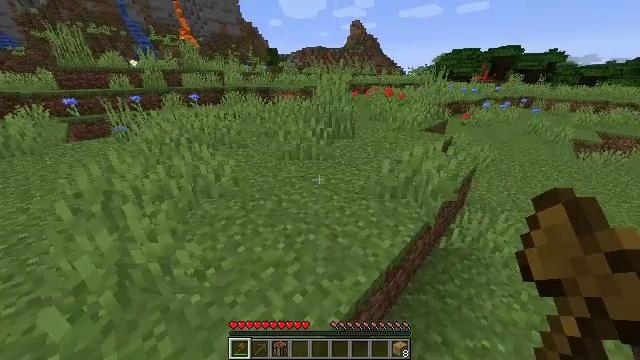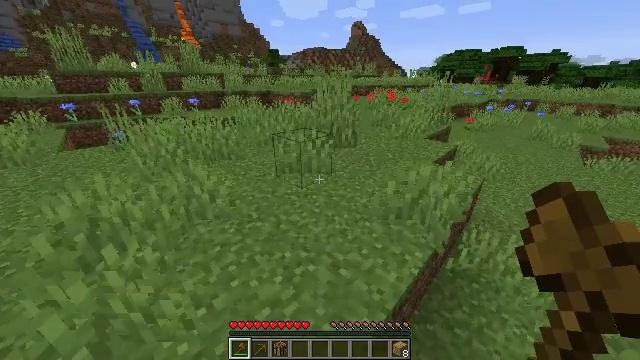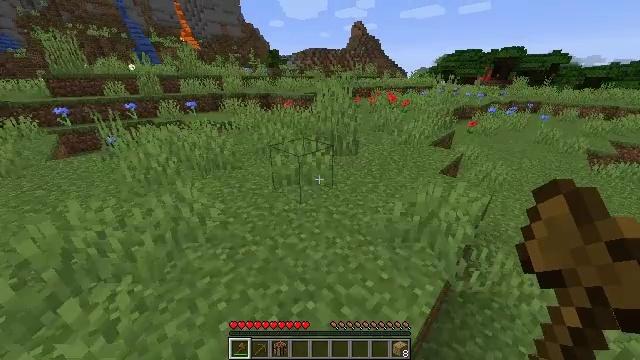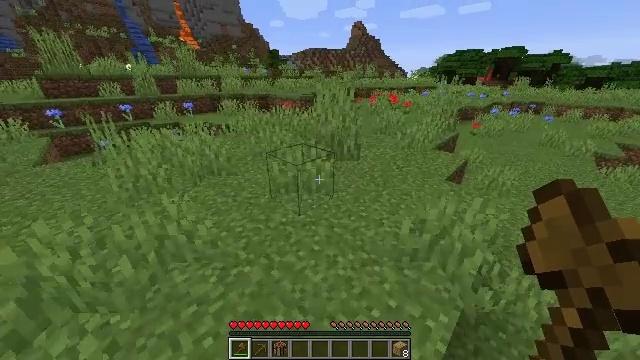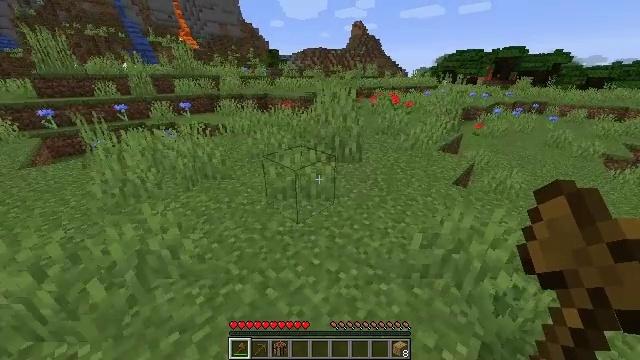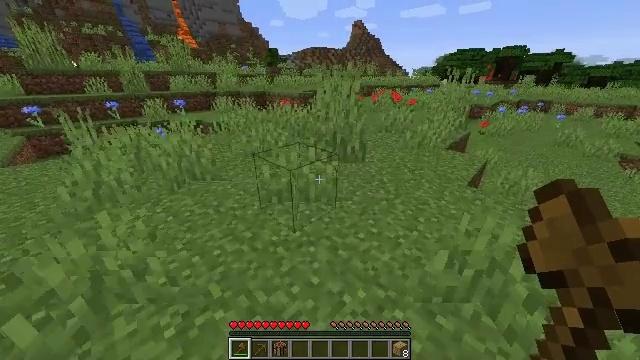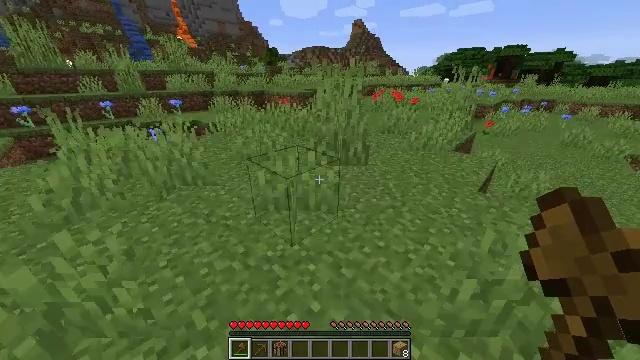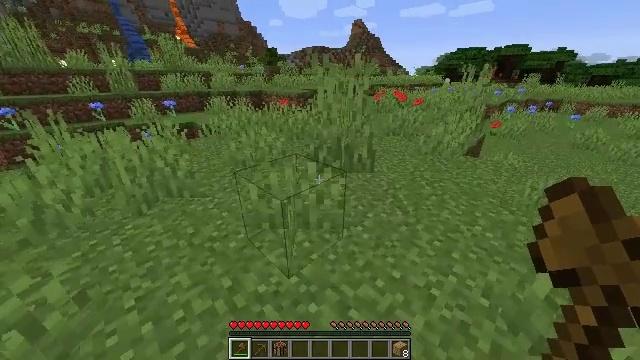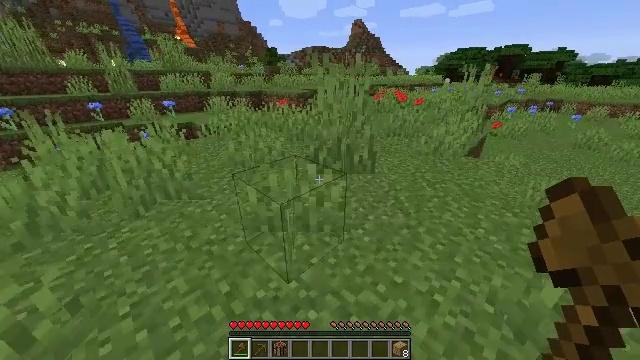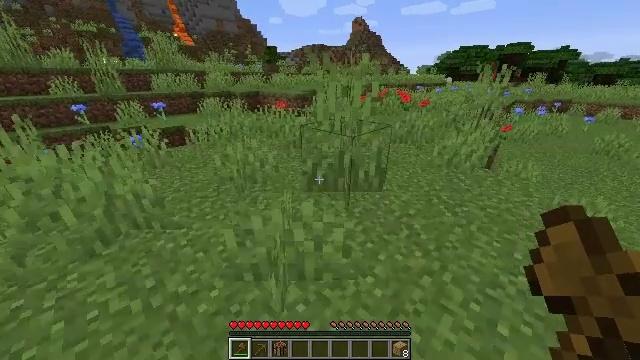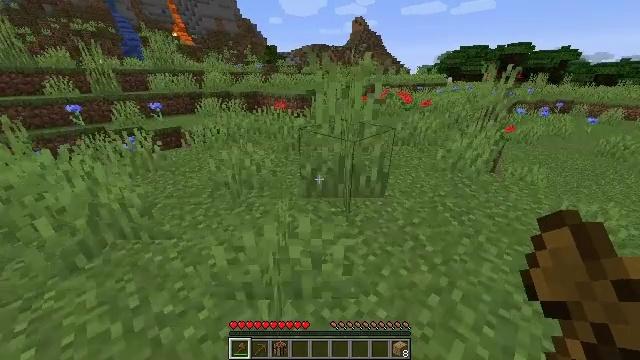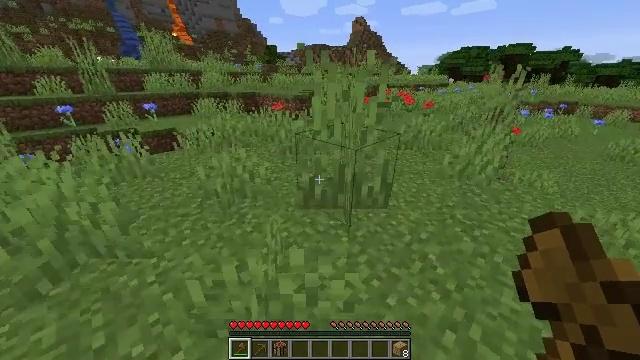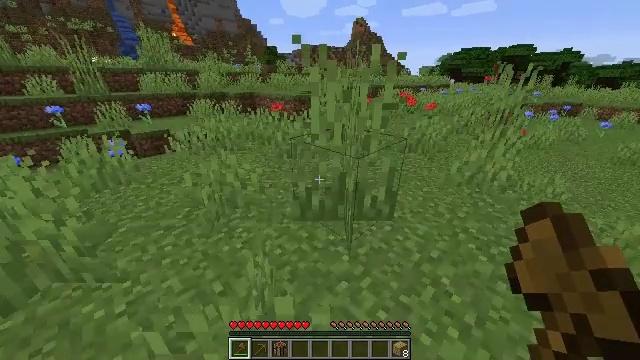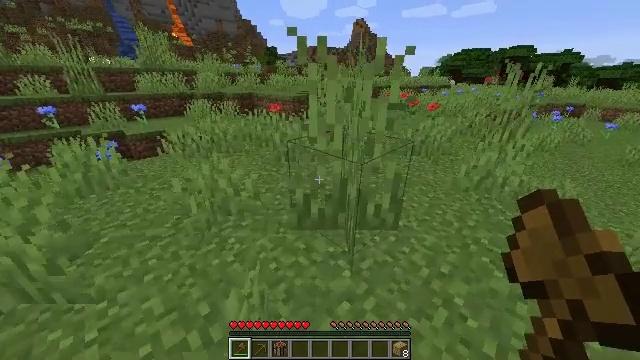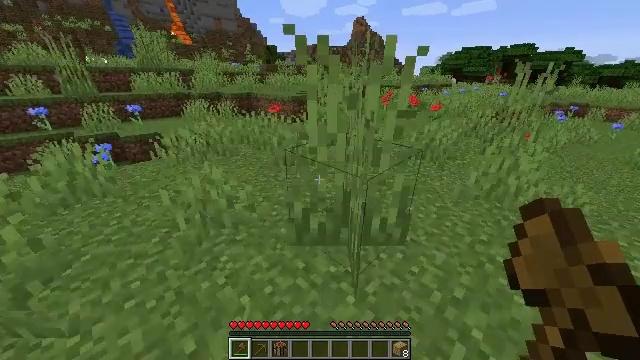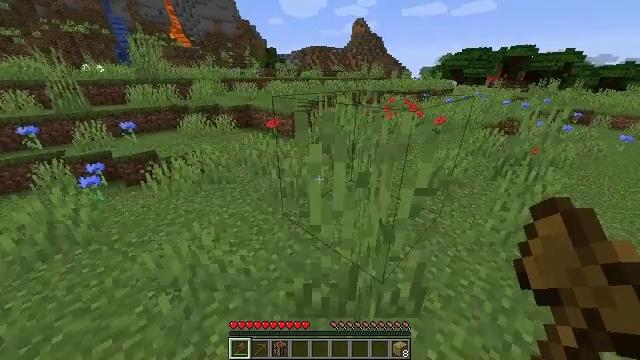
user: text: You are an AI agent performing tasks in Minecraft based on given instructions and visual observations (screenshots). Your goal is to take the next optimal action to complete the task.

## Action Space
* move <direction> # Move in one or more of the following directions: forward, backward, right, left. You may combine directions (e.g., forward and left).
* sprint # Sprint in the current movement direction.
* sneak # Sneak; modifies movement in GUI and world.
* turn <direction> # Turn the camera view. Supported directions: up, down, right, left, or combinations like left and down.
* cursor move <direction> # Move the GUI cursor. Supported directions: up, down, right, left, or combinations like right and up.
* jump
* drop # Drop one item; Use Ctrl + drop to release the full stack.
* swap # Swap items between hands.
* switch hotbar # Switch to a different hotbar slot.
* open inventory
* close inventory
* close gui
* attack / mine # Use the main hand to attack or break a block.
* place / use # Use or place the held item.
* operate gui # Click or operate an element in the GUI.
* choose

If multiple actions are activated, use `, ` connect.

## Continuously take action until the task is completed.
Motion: motion action
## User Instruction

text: Break the cornflower to collect it.
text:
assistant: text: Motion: move forward, jump
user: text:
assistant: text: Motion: move forward, jump
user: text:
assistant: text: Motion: move forward
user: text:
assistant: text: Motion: move forward
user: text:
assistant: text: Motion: move forward
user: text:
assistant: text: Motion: move forward
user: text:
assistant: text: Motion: move forward
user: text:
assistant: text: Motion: move forward
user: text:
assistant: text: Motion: move forward
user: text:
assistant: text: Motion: move forward
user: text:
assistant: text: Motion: move forward
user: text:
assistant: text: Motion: move forward
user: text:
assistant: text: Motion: move forward
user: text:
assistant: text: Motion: move forward, jump
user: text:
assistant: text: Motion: move forward, jump
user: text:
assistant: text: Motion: move forward, jump
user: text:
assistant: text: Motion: move forward, jump
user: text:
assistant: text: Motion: move forward, jump
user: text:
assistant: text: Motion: move forward
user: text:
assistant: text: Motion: move forward
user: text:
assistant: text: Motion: move forward
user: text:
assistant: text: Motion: move forward
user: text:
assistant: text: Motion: move forward
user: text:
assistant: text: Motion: move forward
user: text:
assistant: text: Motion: move forward, turn right
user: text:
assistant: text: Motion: move forward, turn right
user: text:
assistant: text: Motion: move forward
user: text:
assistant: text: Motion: move forward
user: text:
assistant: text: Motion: move forward, turn left
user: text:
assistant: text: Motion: move forward, turn left